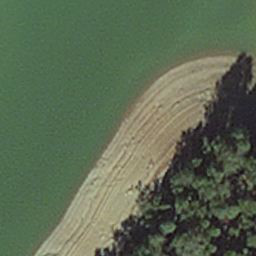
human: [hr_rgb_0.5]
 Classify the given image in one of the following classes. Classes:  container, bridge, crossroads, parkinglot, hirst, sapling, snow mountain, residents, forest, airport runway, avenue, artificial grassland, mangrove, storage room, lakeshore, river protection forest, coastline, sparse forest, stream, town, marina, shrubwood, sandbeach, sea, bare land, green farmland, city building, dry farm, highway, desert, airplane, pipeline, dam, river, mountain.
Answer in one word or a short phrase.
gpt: hirst